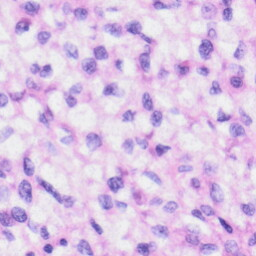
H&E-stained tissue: Liver